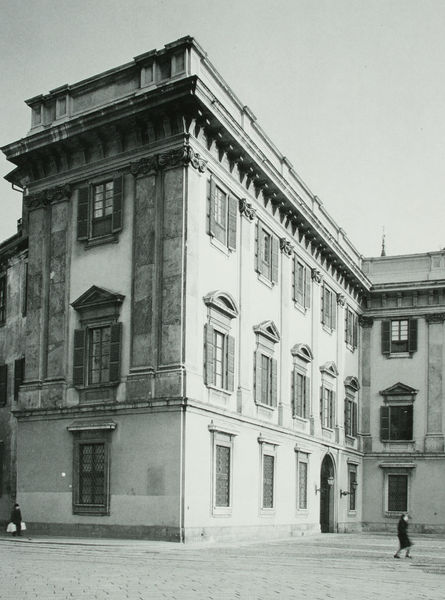
Titel: Kürzester Flügel der Front zur Piazzetta Reale
Künstler: Giuseppe Piermarini
Standort: Mailand
Institution: Palazzo Reale
Schlagwörter: himmel, mann, schatten, weiß, mädchen, fenster, frau, glas, grau, hell, licht, schwarz, straße, tür, dach, gebäude, haus, schloss, architektur, barock, mensch, stein, sonne, kind, klassizismus, person, fensterläden, ecke, bogen, fassade, italien, pflaster, giebel, hof, läden, platz, pilaster, verzierung, menschenleer, tor, foto, fotografie, photographie, eingang, eckhaus, archtektur, sprossen, palast, palazzo, balustrade, gauben, schwarz-weiß, kapitelle, photo, halbrund, segmentbogen, fries, sims, gesims, untersicht, etagen, geschosse, stockwerke, aufnahme, geschoss, kapitel, gebälk, lisenen, flachdach, attika, zweigeschossig, fenstergiebel, dachgesims, stadthaus, segmente, neobarock, atika, gieber, ecknsicht, bac, denkmalgeschützt, italoen